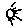
Label: sun